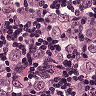
Metastatic tissue present: yes